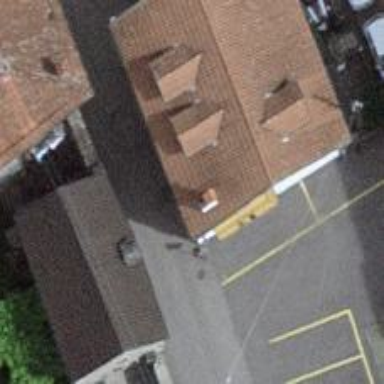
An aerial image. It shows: Fast food establishment.